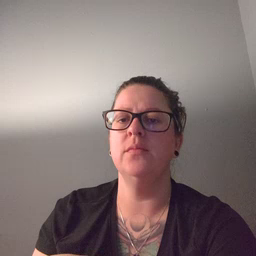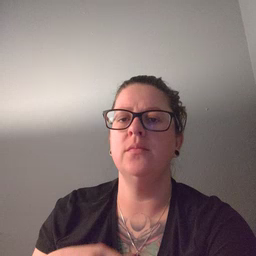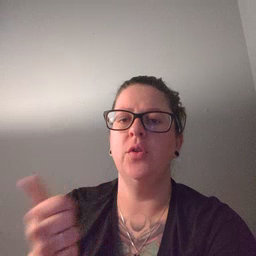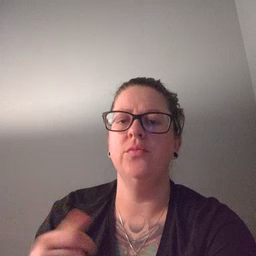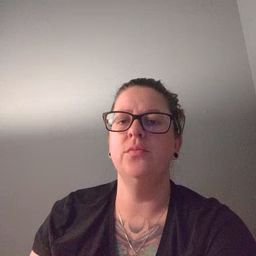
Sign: another